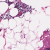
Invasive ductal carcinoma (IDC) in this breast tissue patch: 0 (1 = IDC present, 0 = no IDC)